Question: I am running a react app using the Webpack dev server. In the config, I have 'react-dev-utils/webpackHotDevClient' as a party of the entry array.
This prompts the following error:

I can't figure out what could be causing this.
I have verified that chalk is present in the node_modules folder, and it's the correct version.
I am using yarn workspaces, and the node_modules is in a root directory. Maybe this could be causing the error. However, I have no idea how to fix it.
The Webpack config I am using can be found here: <URL>
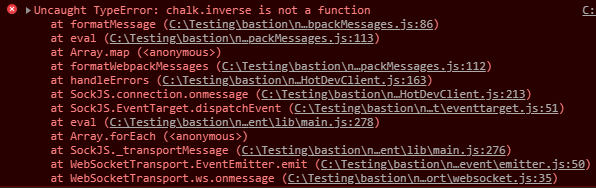
Answer: "Resolved" the issue by downgrading "react-dev-utils" to version "7.0.1". Don't know why e.t.c.
Found this thread with information:
<URL>